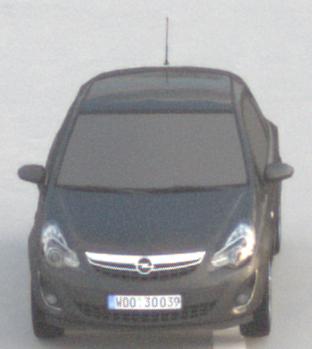
Make: Opel
Model: Corsa 1.2
Detailed model: Corsa (D)
Model produced from: 2011/01
Model produced until: 2014/08
Doors: 3
Color: gray
Road condition: dry road
Daytime: sunrise or sunset
Contrast: low contrast